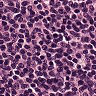
Metastatic tissue present: no